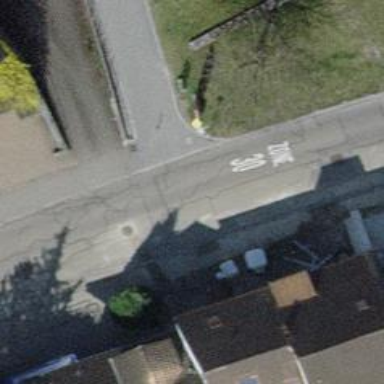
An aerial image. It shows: Residential road with asphalt surface and sidewalk on the left.